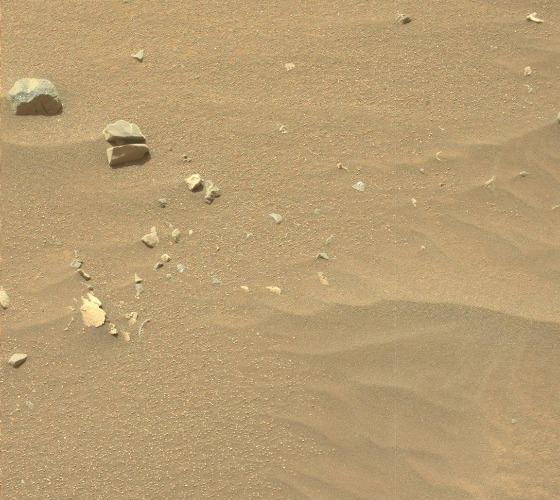
Terrain classes present: Gravel / Sand / Soil, Rock, Shadow